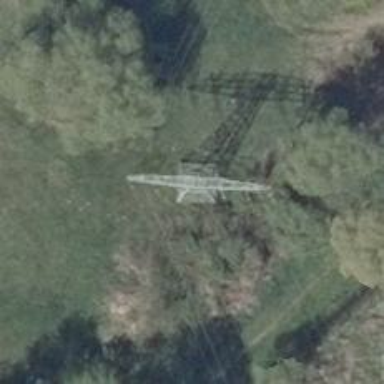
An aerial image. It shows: Power line in the image.